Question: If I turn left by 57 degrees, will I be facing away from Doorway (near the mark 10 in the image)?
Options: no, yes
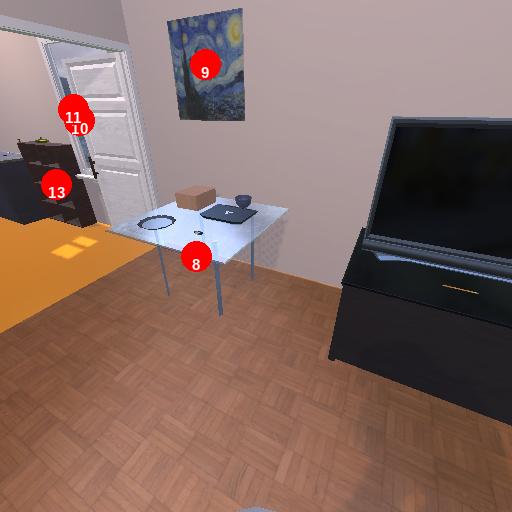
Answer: no